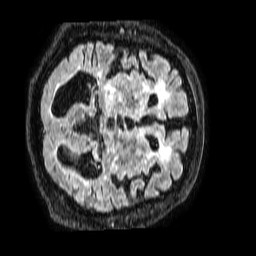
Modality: FLAIR
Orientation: axial
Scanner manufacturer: philips
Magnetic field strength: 1.5 T
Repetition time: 4.8 s
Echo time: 0.3 s